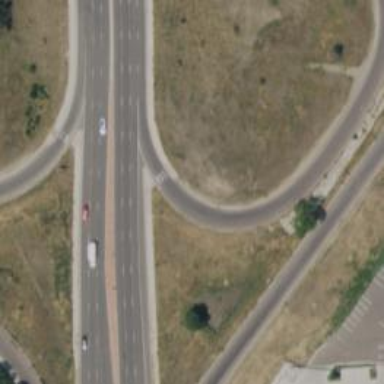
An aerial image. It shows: Primary link highway.